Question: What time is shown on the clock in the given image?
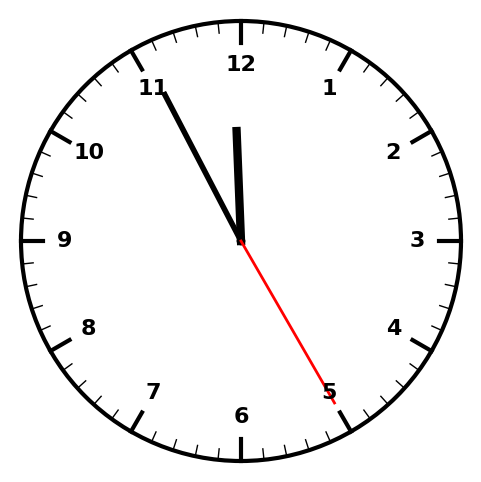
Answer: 11:55:25